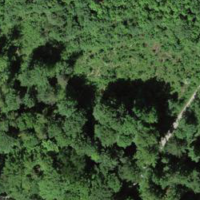
EUNIS habitat code: 41
Species observed at this site:
Lonicera acuminata